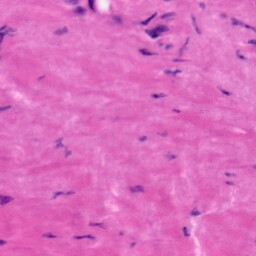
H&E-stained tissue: Tonsil